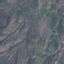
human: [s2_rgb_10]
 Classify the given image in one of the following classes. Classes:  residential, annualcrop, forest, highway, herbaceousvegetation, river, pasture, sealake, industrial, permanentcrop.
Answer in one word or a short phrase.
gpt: HerbaceousVegetation